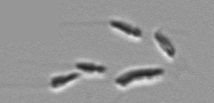
Label: Dinobryon